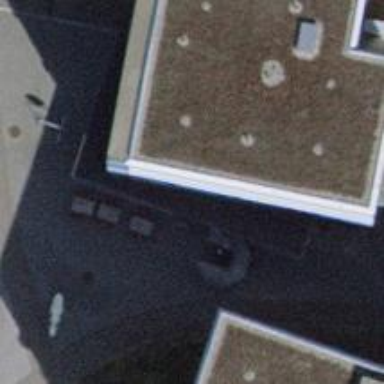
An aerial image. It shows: Café.